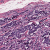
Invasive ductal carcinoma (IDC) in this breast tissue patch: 1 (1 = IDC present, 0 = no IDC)